Question: I've read a bunch of examples on merging tables but most people have a joinable content. I do not have any data that can be joined upon except by using a FULL JOIN which leaves me multiple columns with the same name and NULLs where there is no data in the corresponding query.
'''
CREATE TABLE #tmpBus
(
id varchar(50),
partnumber varchar(400),
attributecname nvarchar(255),
attributevalue nvarchar(1700),
assetfilename varchar(85),
orderby varchar(10)
)
CREATE TABLE #tmpBus1
(
id varchar(50),
name varchar(500),
url varchar(2550),
assetfilename varchar(850),
orderby varchar(10)
)
CREATE TABLE #tmpBus2
(
partnumber varchar(400),
attributecname varchar(255),
attributevale varchar(1700),
orderby varchar(10),
assetfilename varchar(850),
name varchar(500),
url varchar(2550)
)
INSERT INTO #tmpBus exec getSectionNewData <PHONE>;
INSERT INTO #tmpBus1 exec getSectionFeaturedData <PHONE>;
SELECT DISTINCT * FROM #tmpBus tb
FULL JOIN #tmpBus1 tb1
ON tb.partnumber=tb1.name
DROP TABLE #tmpBus
DROP TABLE #tmpBus1
DROP TABLE #tmpBus2
'''
My goal is to get the data from the 2 temp tables (#tmpBus & #tmpBus1) I've created into one unified table (#tmpBus2). I tried every type of join and group by method I can think of. Here is a screenshot of the output of the above code. Notice the NULLs. I am trying to get a flat table into #tmpBus2 with the corresponding values from each table. So, the id,assetfilename and orderby fields would be unified instead of 2 separate columns and the ability to order by the orderby column.

Any help getting me headed in the right direction would be super helpful.
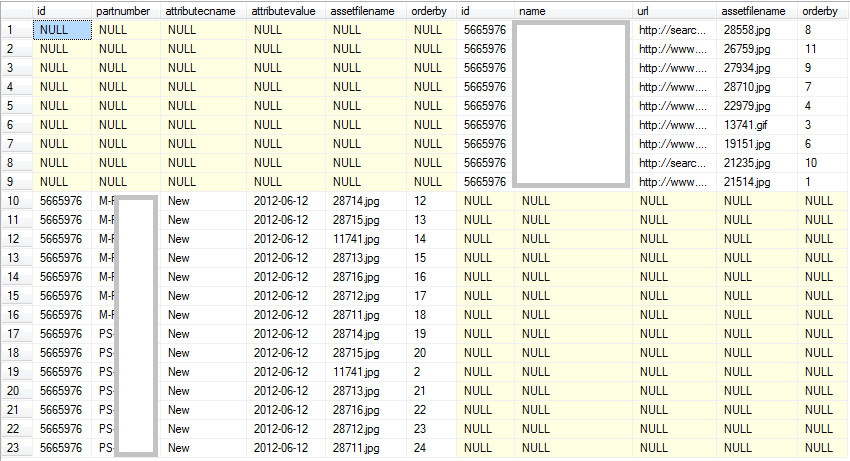
Answer: Use simple UNION join
'''
SELECT id, partnernumber, attributecname, attributevalue, assetfilename, orderby, NULL AS url
FROM #tmpBus tb
UNION
SELECT id, name, NULL, NULL, assetfilename, orderby, url
FROM #tmpBus1 tb1
ORDER BY orderby
'''